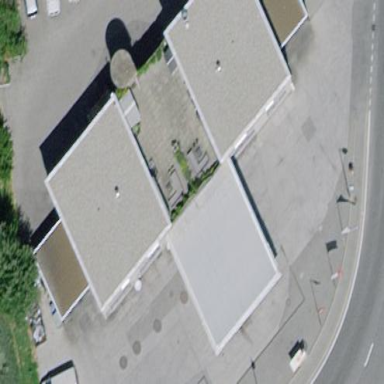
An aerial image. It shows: View of roof of building.